Question: When I 'console.log' a javascript object or array in Chrome Dev Tools I get a nice and clickable "drilldown" tree representation where I can inspect the various values, their keys and values with all the syntax highlighting, (i) icon, '.length' shown etc.

EDIT: I know I can do a simple formatting in 'console.log' via '%c' etc., but that is only a tiny fraction of what I want to do.
So far I wasn't successful with googling. If you know where is the correct Chrome extension API written, can you please point me to the right direction?
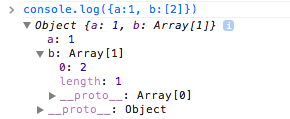
Answer: There are no current extension APIs for customizing console output. <URL> tracks that item. The team is open to a patch for this, if you'd like to look into tackling the implementation.